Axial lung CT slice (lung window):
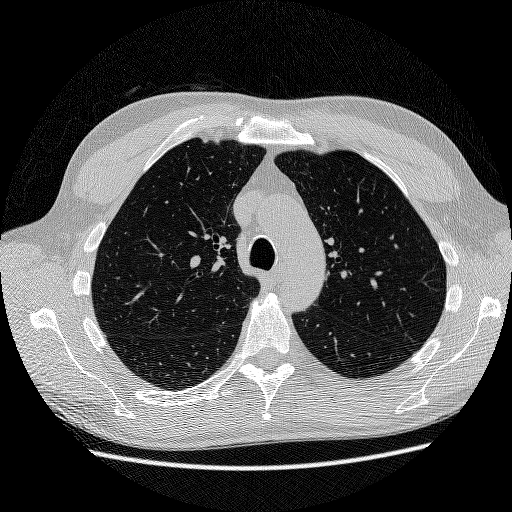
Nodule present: no